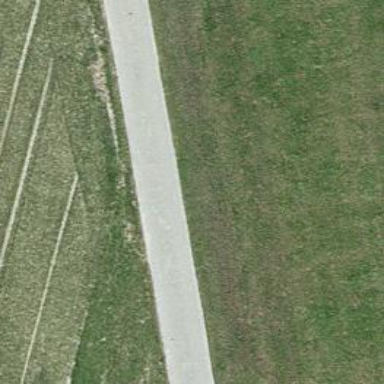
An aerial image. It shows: Concrete track with grade 1 standard.